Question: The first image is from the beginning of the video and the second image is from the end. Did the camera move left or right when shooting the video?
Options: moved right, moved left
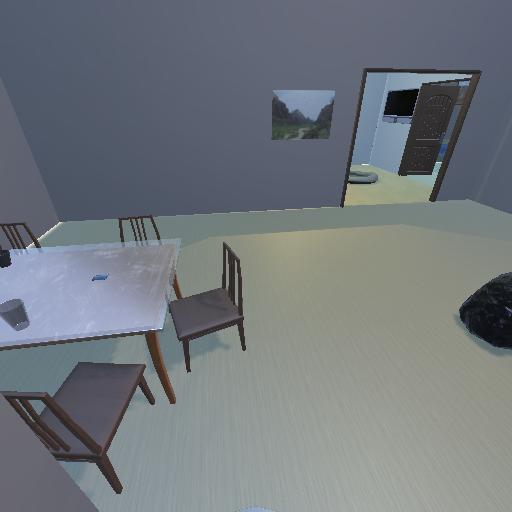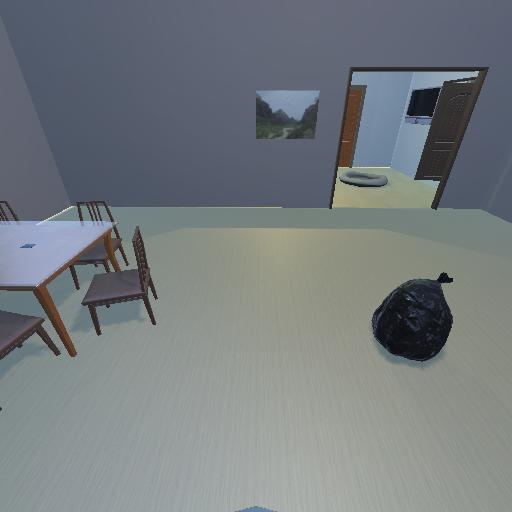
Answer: moved right